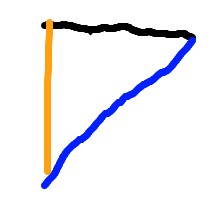
Shape: triangle